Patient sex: M
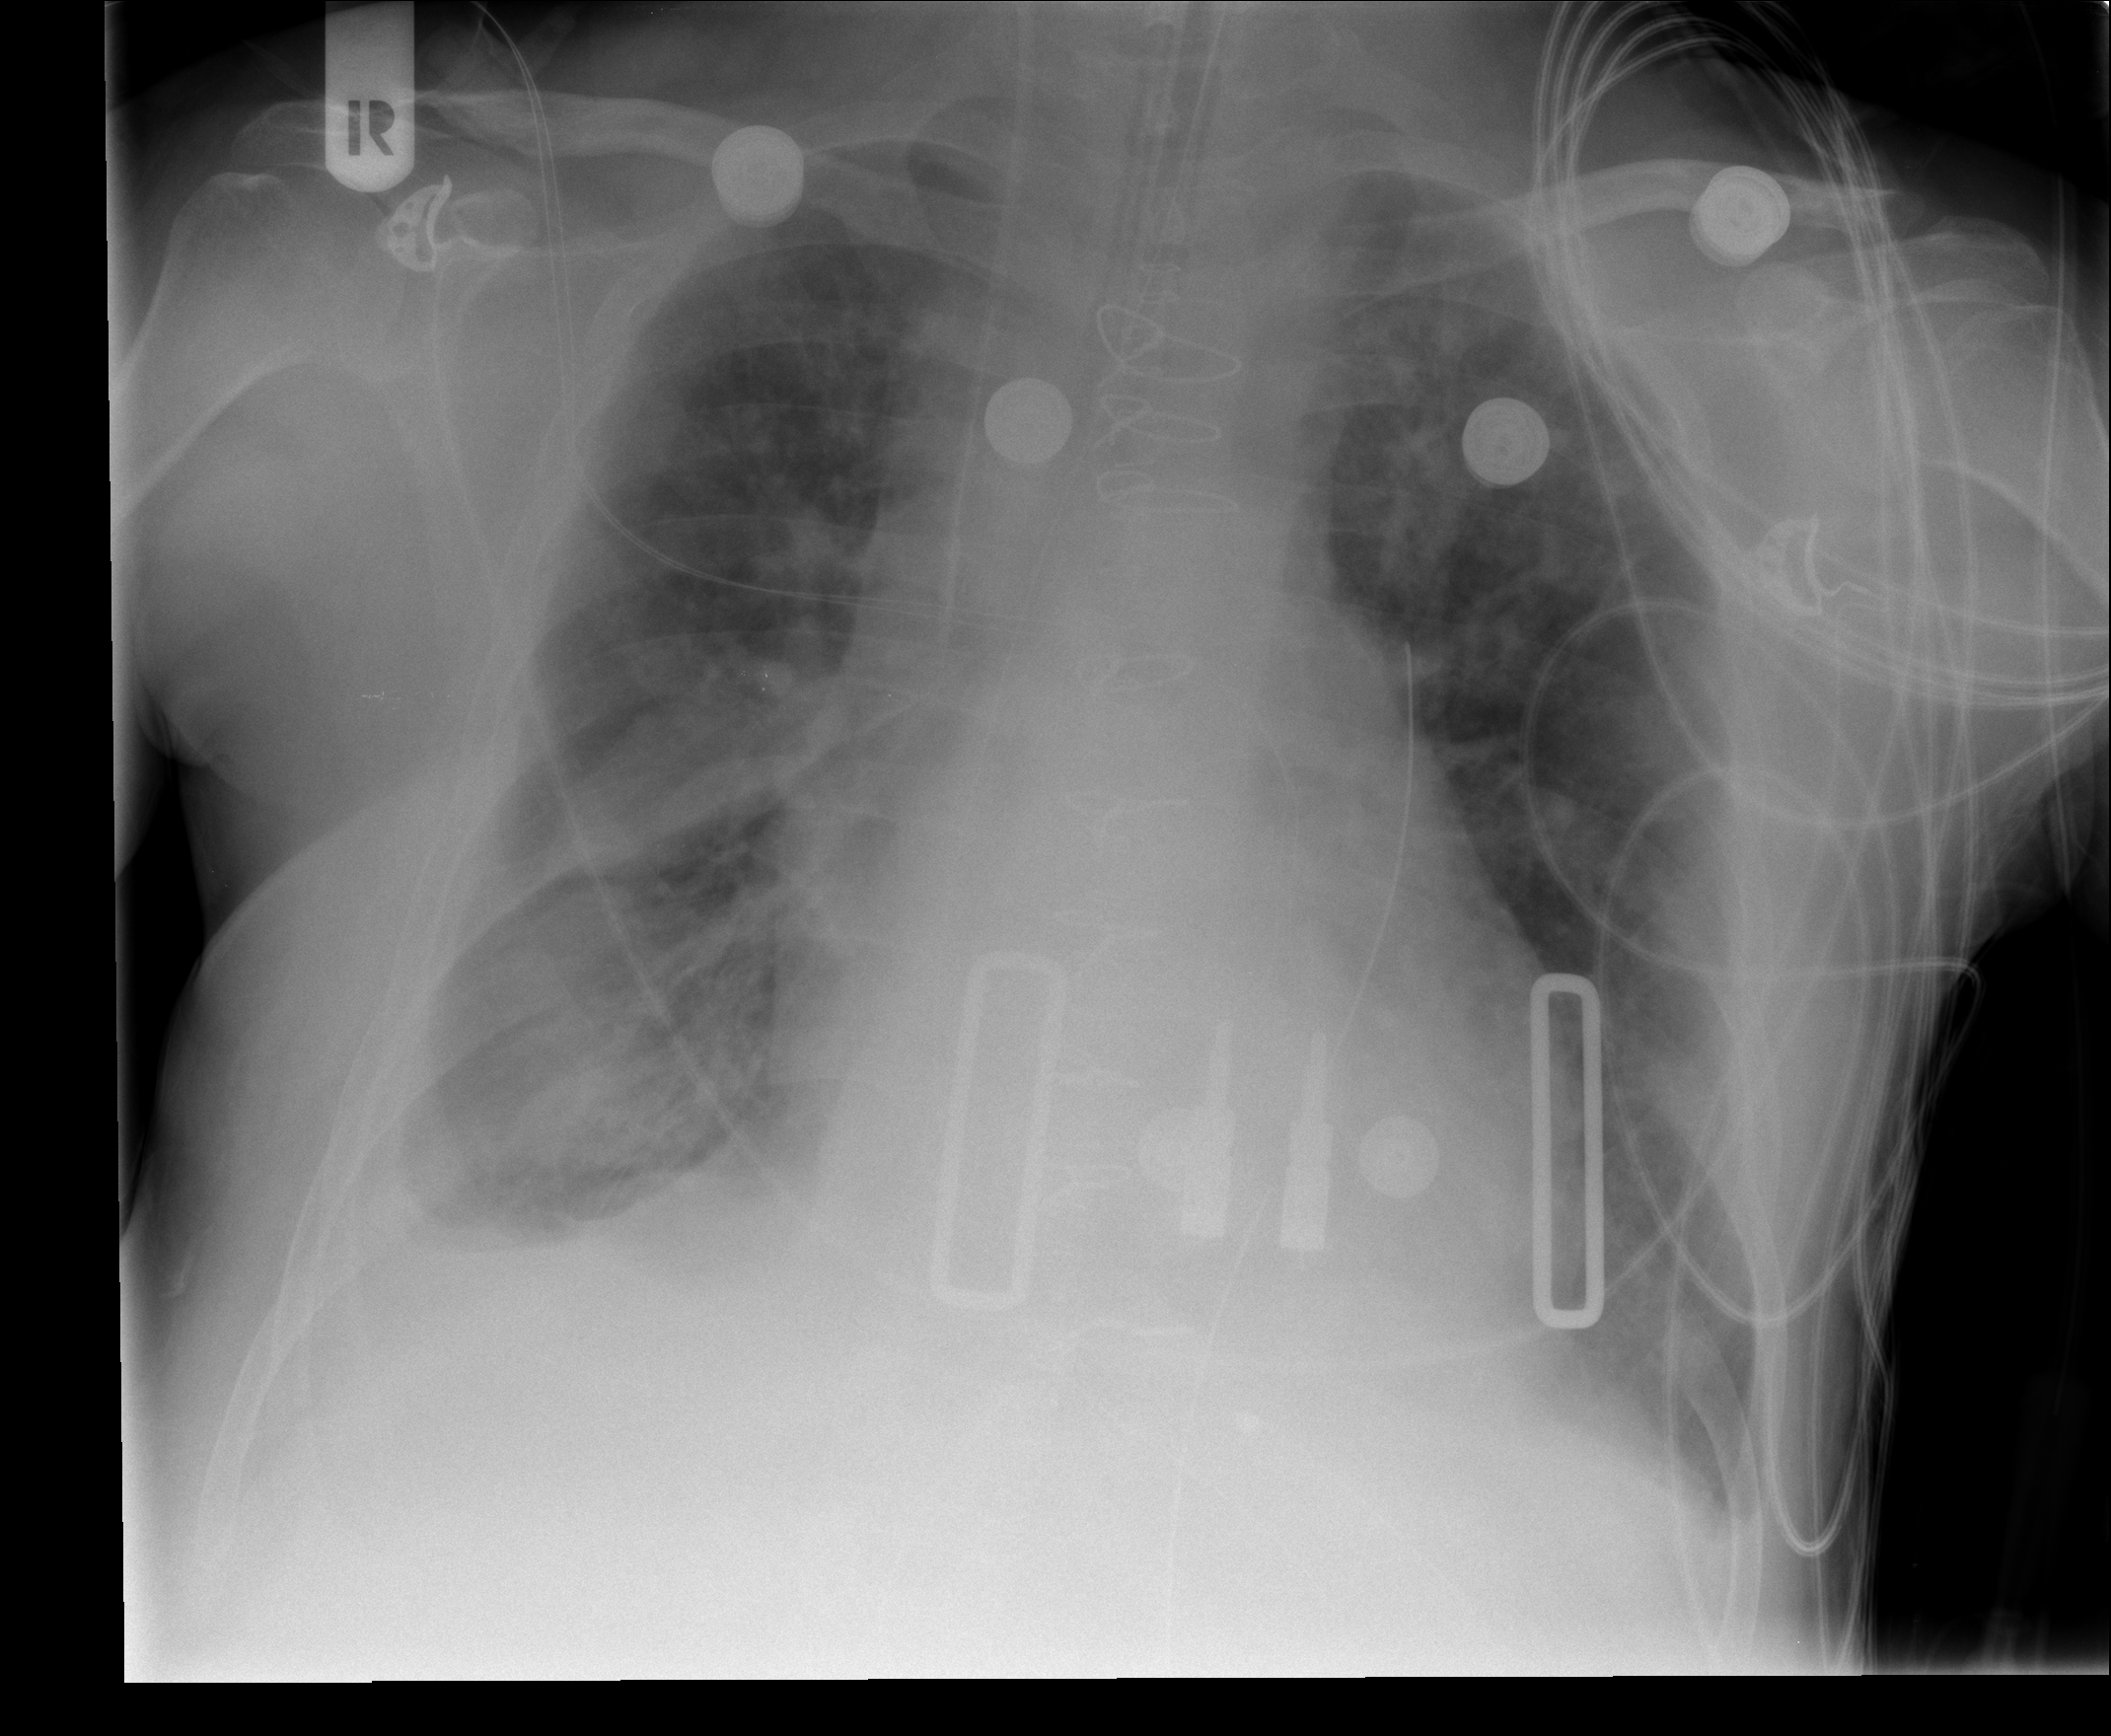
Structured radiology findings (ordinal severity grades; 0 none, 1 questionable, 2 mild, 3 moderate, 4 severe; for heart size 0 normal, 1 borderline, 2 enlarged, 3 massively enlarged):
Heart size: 0
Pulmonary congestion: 0
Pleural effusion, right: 2
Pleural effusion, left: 0
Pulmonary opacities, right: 0
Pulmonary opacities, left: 2
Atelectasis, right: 2
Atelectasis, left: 0